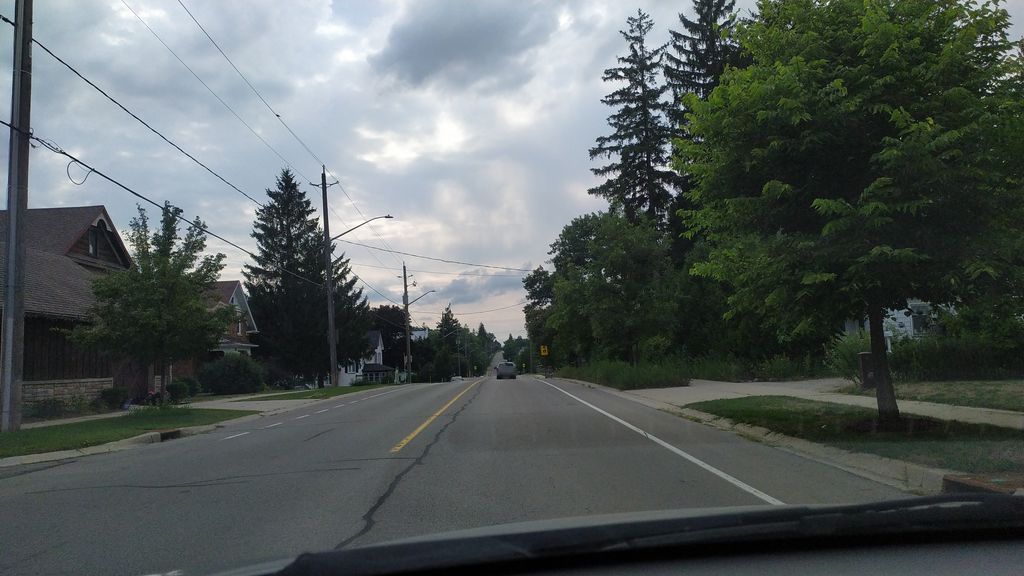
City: kitchener-waterloo